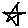
Label: star